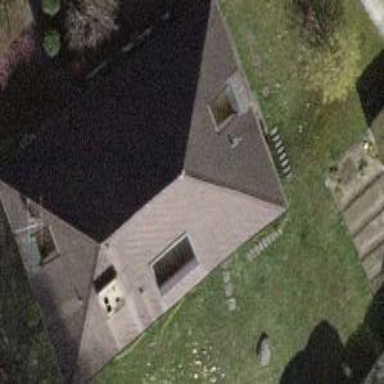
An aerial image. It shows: House with hipped roof.